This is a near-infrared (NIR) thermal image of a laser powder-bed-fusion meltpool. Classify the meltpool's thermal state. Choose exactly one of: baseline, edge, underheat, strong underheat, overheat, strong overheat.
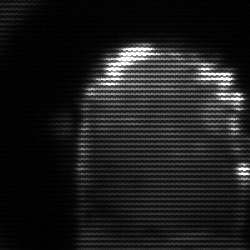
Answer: baseline